Question: i'm trying to make enter key react instead of the mouse click.
i have no idea how to do that using java.
here is the code and the output.
'''
import java.util.Random;
import javax.swing.*;
import java.util.Arrays;
import java.text.DecimalFormat;
import java.awt.event.*;
import java.awt.*;
public class PayRate extends JFrame
{
private JPanel panel;
private JLabel rateLabel;
private JLabel hoursLabel;
private JLabel payLabel;
private JTextField rateTextField;
private JTextField hoursTextField;
private JTextField payTextField;
private JButton calcButton;
private JButton clearButton;
private final int WINDOW_WIDTH = 350;
private final int WINDOW_HEIGHT = 160;
public PayRate()
{
setTitle("PAY RATE");
setSize(WINDOW_WIDTH, WINDOW_HEIGHT);
setDefaultCloseOperation(JFrame.EXIT_ON_CLOSE);
buildPanel();
add(panel);
setVisible(true);
}
private void buildPanel()
{
rateLabel = new JLabel("RATE");
hoursLabel = new JLabel("HOUR");
payLabel = new JLabel("");
rateTextField = new JTextField(8);
hoursTextField = new JTextField(8);
payTextField = new JTextField(27);
calcButton = new JButton("CALCULATE PAY");
clearButton = new JButton(" CLEAR ");
calcButton.addActionListener(new CalcButtonListener());
clearButton.addActionListener(new clearButtonListener());
getRootPane().setDefaultButton(calcButton); // make the enter key react instead of mouse click
//calcButton.setMnemonic(KeyEvent.VK_E); // make (ALT + E) response as an enter key
panel = new JPanel();
payTextField.setBackground(Color.ORANGE);
rateTextField.setBackground(Color.LIGHT_GRAY); // Set the Background of rateTextField to LIGHT_GRAY
hoursTextField.setBackground(Color.LIGHT_GRAY);// Set the Background of hoursTextField to LIGHT_GRAY
calcButton.setBackground(Color.GREEN); // Set the background of CalcButton to GREEN
rateLabel.setForeground(Color.BLUE); // set the Foreground of rate label to blue
hoursLabel.setForeground(Color.BLUE); // set the Foreground of hours label to blue
payLabel.setForeground(Color.BLUE); // set the Foreground of pay label to blue
panel.setBackground(Color.PINK);// Set the background of the panel to yellow
panel.add(rateLabel); // Add rate label to the panel
panel.add(rateTextField); // add rate text field to the panel
panel.add(hoursLabel); // add hour label to the panel
panel.add(hoursTextField); // add hours text field to the panel
panel.add(calcButton); // add calculate button to the panel
panel.add(payLabel); // add the pay label to the panel
panel.add(payTextField); // add pay text field to the panel
panel.add(clearButton);
}
private class CalcButtonListener implements ActionListener
{
public void actionPerformed(ActionEvent e)
{
double rt ;
String input;
String display ="";
String output = " Your total pay for this week is: ";
double hrs;
double sum = 0;
DecimalFormat formatter = new DecimalFormat("#0.00");
input = rateTextField.getText();
rt = Double.parseDouble(input);
input = hoursTextField.getText();
hrs = Double.parseDouble(input);
sum = hrs * rt;
display = display + output.toUpperCase() + formatter.format(sum);
payTextField.setText(display);
}
}
private class clearButtonListener implements ActionListener
{
public void actionPerformed(ActionEvent e)
{
payTextField.setText("");
hoursTextField.setText("");
rateTextField.setText("");
}
}
public static void main(String[] args)
{
new PayRate();
}
}
'''
Here is the output.

I Want the the calculate pay button to react to enter key instead of clicking on it using the mouse.
Thank You in advance.
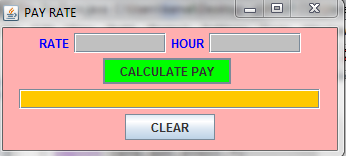
Answer: Option 1: make the JButton of interest the default button for your JFrame's JRootPane:
'''
calcButton = new JButton("CALCULATE PAY");
calcButton.addActionListener(new CalcButtonListener());
getRootPane().setDefaultButton(calcButton); // **** add this line ****
'''
---
Option 2: add the same ActionListener to your JTextFields:
'''
CalcButtonListener calcListener = new CalcButtonListener();
calcButton.addActionListener(calcListener);
rateTextField.addActionListener(calcListener);
payTextField.addActionListener(calcListener);
'''
---
You ask in comment:
> what if i want another key (such as space key) to react as the enter key? is that possible?
Answer:
A JButton is already wired to respond to space key press if the button has the focus. Otherwise, 1) set the button's mnemonic to respond to an alt-key combination, or 2) use key bindings to bind the button to any key or key combination.
An example of a mnemonic:
'''
calcButton.setMnemonic(KeyEvent.VK_C);
'''
If you add this to your program, you'll see that the first "C" in the button's text is underlined. Your button will also respond to 'alt-c' presses.